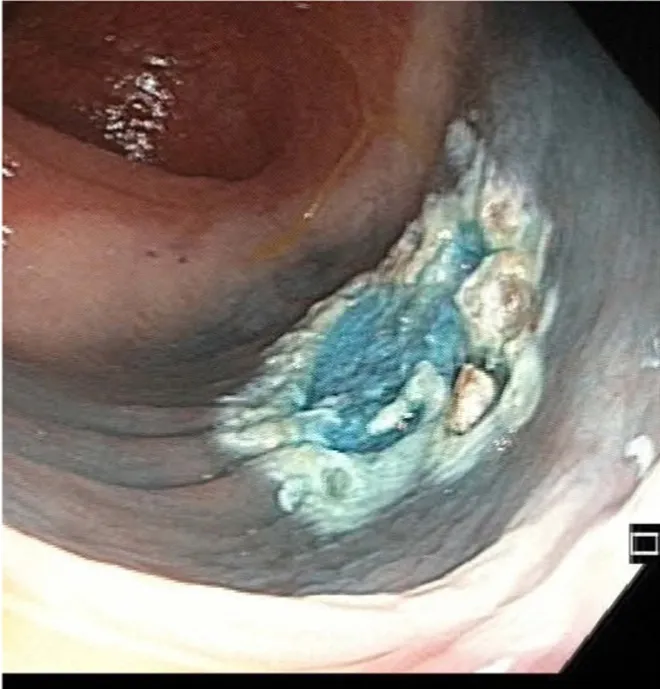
Image taken showing complete resection of the polyp after snare-tip soft coagulation of the margins.
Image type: endoscopy (gi_endoscopy)